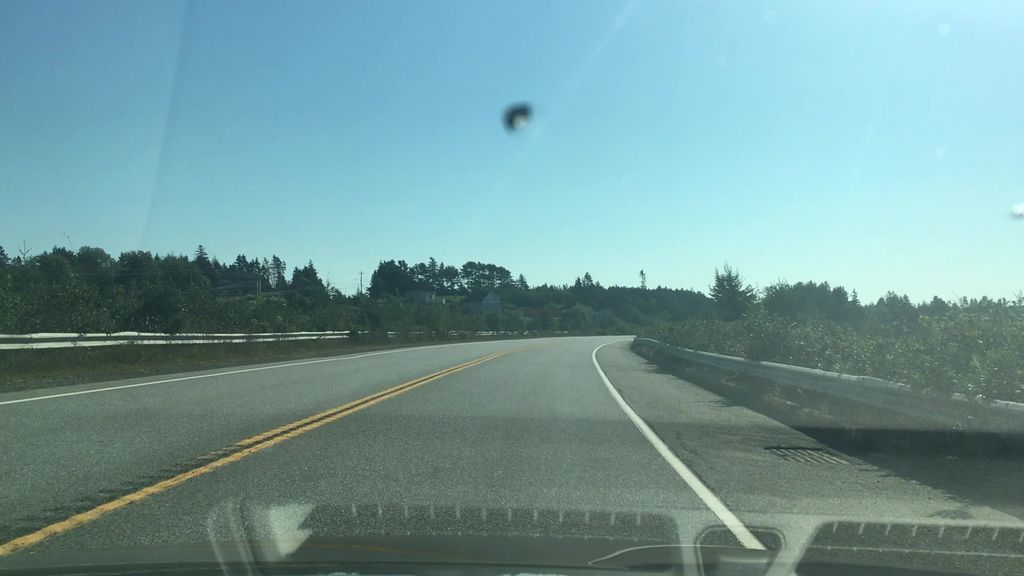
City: halifax